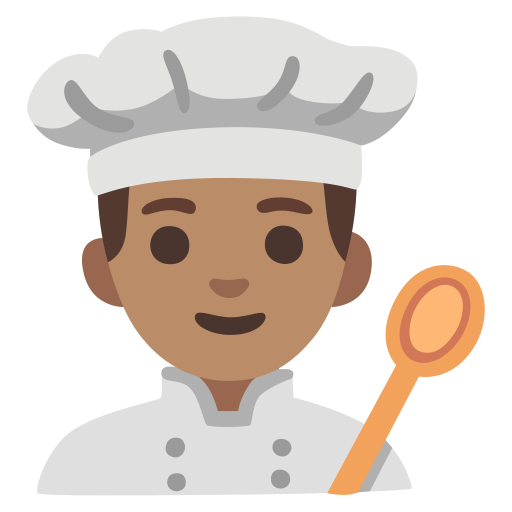
Emoji: 👨🏽‍🍳